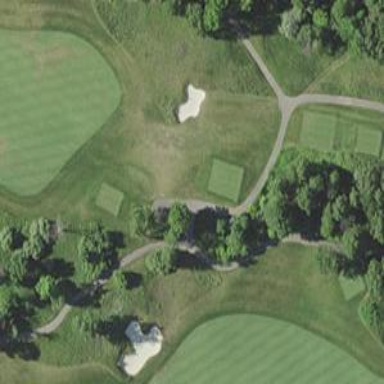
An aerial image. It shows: Path for golf carts.